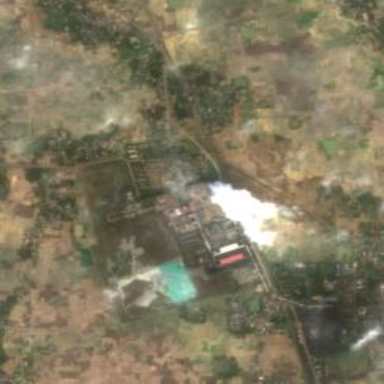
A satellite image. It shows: Coal-powered plant.